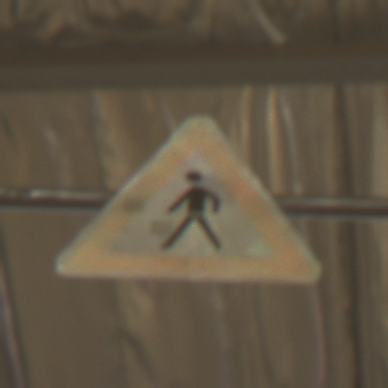
Verkehrszeichen: FussgaengerRechts
Umgebung: Roofed, Special
Tageszeit: MorningAfternoon
Wetter: NotSpecified
Licht: Artificial
Jahreszeit: NotSpecified
Kontrast: MediumContrast